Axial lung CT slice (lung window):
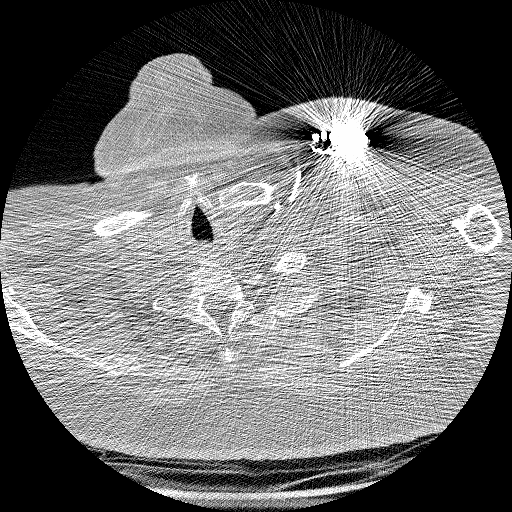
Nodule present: no